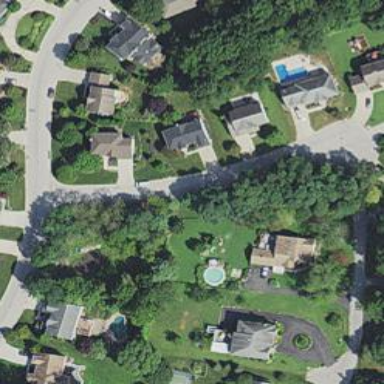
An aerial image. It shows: Driveway.